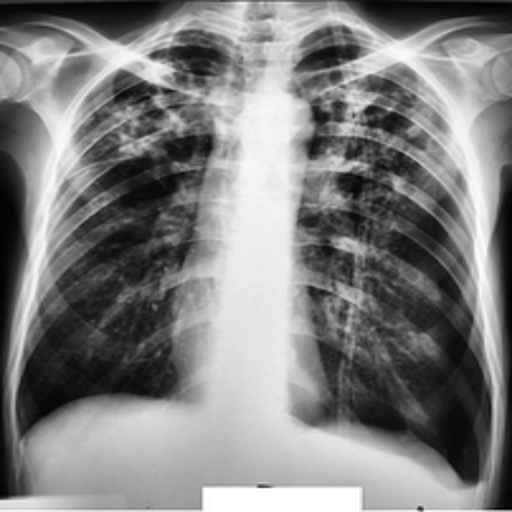
Finding: TUBERCULOSIS